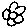
Label: flower